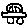
Label: car